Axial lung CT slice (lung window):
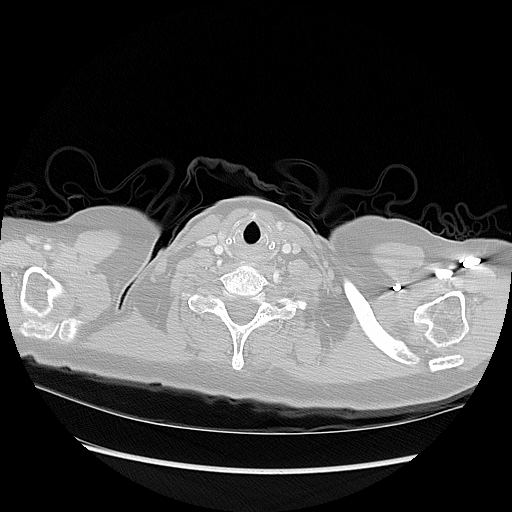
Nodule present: no